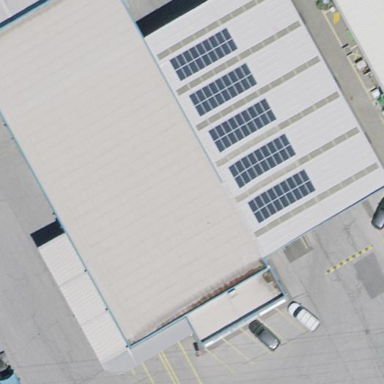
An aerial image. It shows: View of roof of building.